Question: I'm having difficulties understanding about the OpenGL perspective view. I've read tons of information however it didn't help me trying to achieve what I'm after. Which is making sure my 3d scene is filling the entire screen on every Android device.
To test this, I will be drawing a quad in 3d space which in the end should touch every corner, filling up the whole device's screen. I could then use this quad, or actually its coordinates to specify a bounding box at a certain Z distance which I could use to put my geometry and making sure those fill up my screen. When the screen resizes, or I am to run it on another screen resolution, I would recalculate this bounding box and geometry. I'm not talking about static geometry, but for instance say I want to fill the screen with balls and it doesn't matter how big or how many balls there are, the only important thing is the screen is filled and there are no redundant balls outside the visible frustum.

- - - - - - - -
I actually want to be able to programmaticaly position geometry against the viewport borders within 3d space at any resolution/window for any arbitrary Android device.
Note: I have a flash background which uses a stage (visual area) with a known width x height at any resolution which makes it easy to position/scale assets either using absolute measurements or percentual measurements. I guess I'm trying to figure out how this system applies to OpenGL's perspective view.
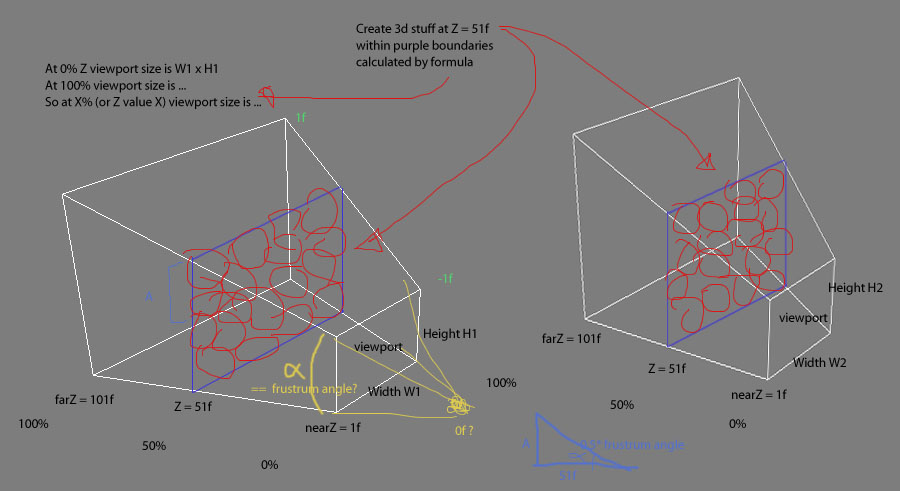
Answer: I guess <URL> answers the question.